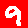
Digit: 9